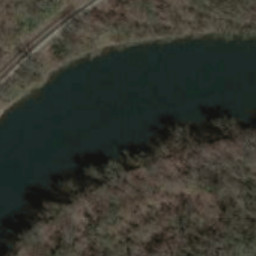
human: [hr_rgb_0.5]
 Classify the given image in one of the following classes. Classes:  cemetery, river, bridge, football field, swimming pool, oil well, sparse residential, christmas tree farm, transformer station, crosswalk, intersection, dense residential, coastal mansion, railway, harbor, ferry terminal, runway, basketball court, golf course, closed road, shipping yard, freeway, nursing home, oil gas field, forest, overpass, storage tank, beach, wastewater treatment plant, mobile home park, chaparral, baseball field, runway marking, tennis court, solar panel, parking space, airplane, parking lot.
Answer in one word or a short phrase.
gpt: river